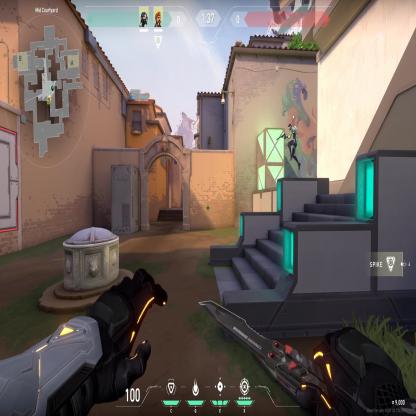
Label: teammate